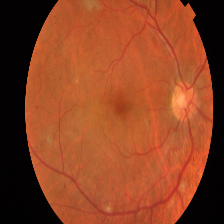
Diabetic retinopathy grade: Proliferative DR